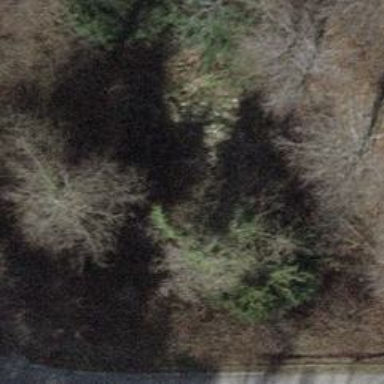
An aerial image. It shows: Culvert tunnel.